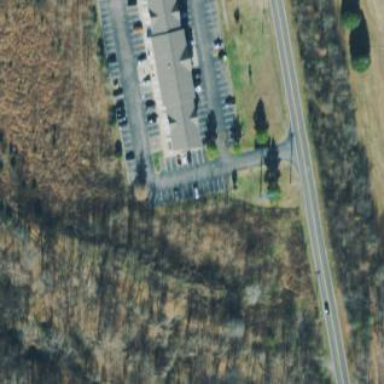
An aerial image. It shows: Asphalt parking aisle road for service vehicles.